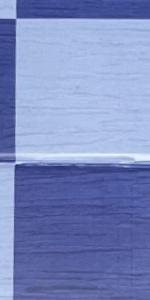
Label: Empty